Question: I want to write a simple R script using the 'seewave' library.
When I call this from the normal R GUI, I get:
'''
> library(seewave)
Loading Tcl/Tk interface ...
'''
It seemingly works, but whenever I try to run a command from this package, it crashes. In the following screenshot, I was trying to run 'readWave' and upon pressing '(', the following happened:

Similarly, when I try to run a simple Rscript like this ...
'''
#!/usr/bin/env Rscript
library(seewave)
'''
I get the error:
'''
Warning message:
In fun(...) : Can't find a usable tk.tcl in the following directories:
/System/Library/Frameworks/Tcl.framework/Versions/8.5/Resources/Scripts/tk8.5 /System/Library/Frameworks/Tcl.framework/Versions/8.5/Resources/Scripts/tk8.5/Resources/Scripts /System/Library/Frameworks/Tcl.framework/Versions/8.5/Resources/tk8.5 /System/Library/Frameworks/Tcl.framework/Versions/8.5/Resources/tk8.5/Resources/Scripts ./lib/tk8.5 ./lib/tk8.5/Resources/Scripts ~/Library/Tcl/tk8.5 ~/Library/Tcl/tk8.5/Resources/Scripts /Library/Tcl/tk8.5 /Library/Tcl/tk8.5/Resources/Scripts /System/Library/Tcl/tk8.5 /System/Library/Tcl/tk8.5/Resources/Scripts /System/Library/Tcl/8.5/tk8.5 /System/Library/Tcl/8.5/tk8.5/Resources/Scripts ~/Library/Frameworks/tk8.5 ~/Library/Frameworks/tk8.5/Resources/Scripts /Library/Frameworks/tk8.5 /Library/Frameworks/tk8.5/Resources/Scripts /System/Library/Frameworks/tk8.5 /System/Library/Frameworks/tk8.5/Resources/Scripts ./library
This probably means that tk wasn't installed properly.
'''
---
I'm using the latest version of R (2.14.0) on OS X 10.6.8. Seewave is 1.6.1.
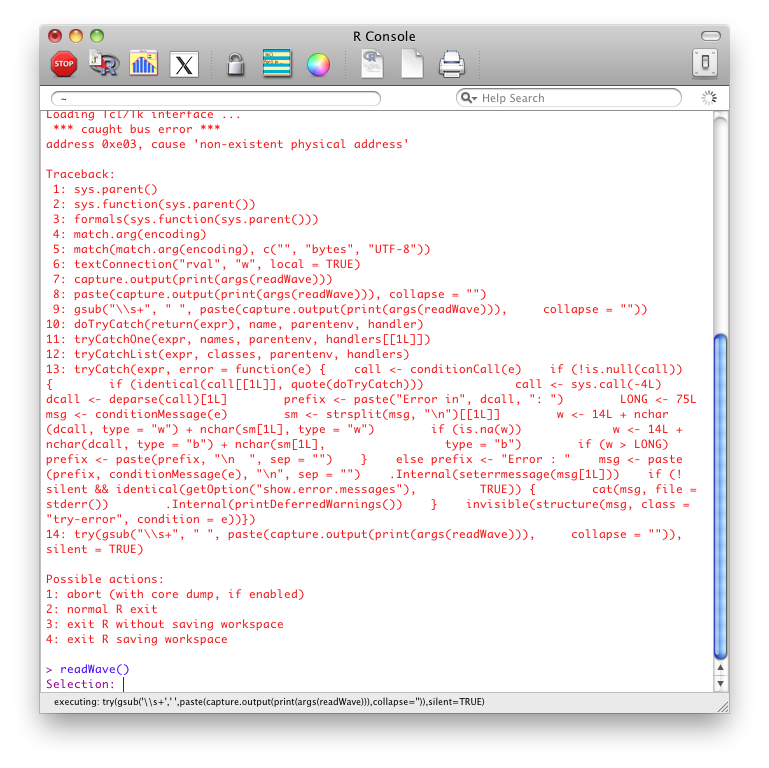
Answer: See <URL>, the section about 'tcl/tk' and OSX. Make sure you install 'tcl/tk 8.5.*'